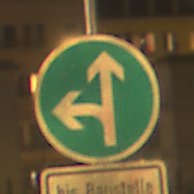
Verkehrszeichen: VorgeschriebeneFahrtrichtungGeradeausOderLinks
Zusatzzeichen unten: SonstigeFahrzeugePersonengruppenFrei2
Umgebung: Outdoor, Urban
Tageszeit: Night
Wetter: Clear
Licht: Artificial
Jahreszeit: NotSpecified
Kontrast: HighContrast